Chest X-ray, PA view. Patient: 59 years old, sex M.
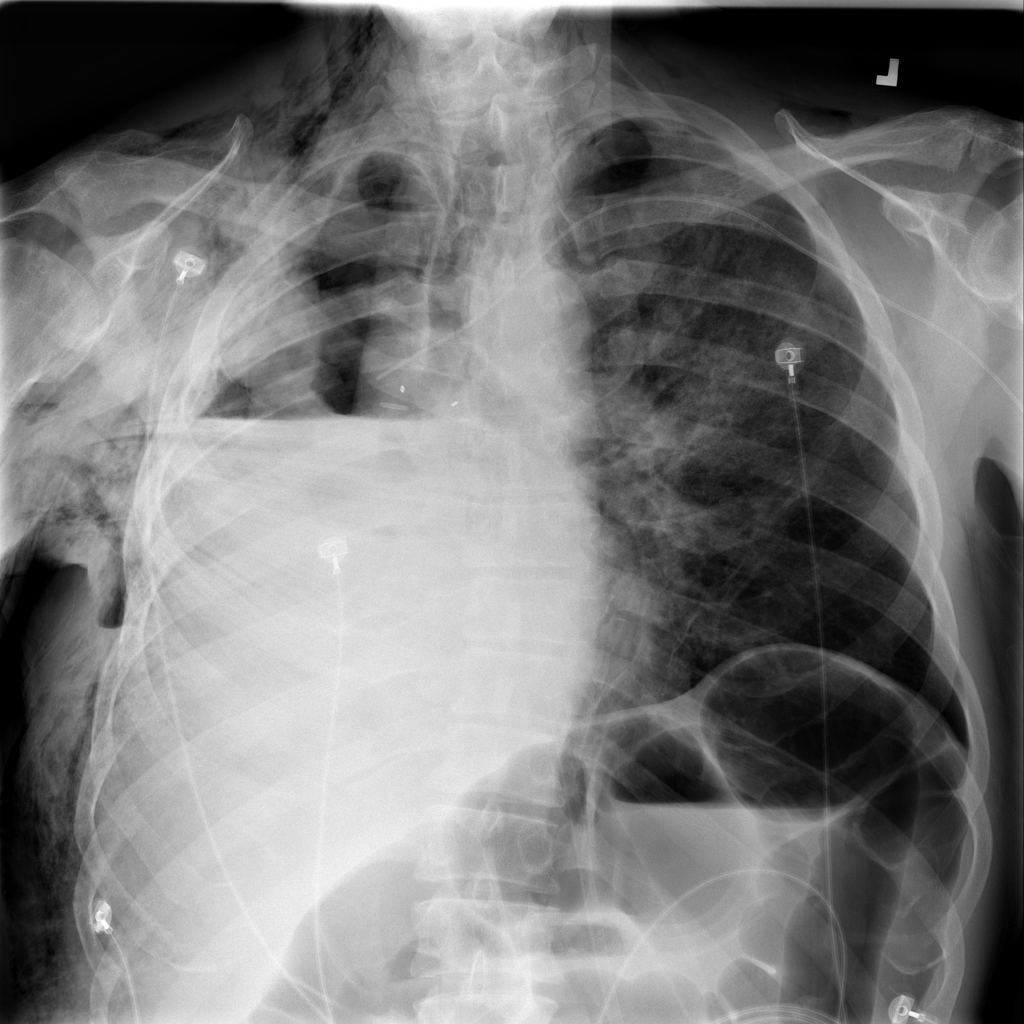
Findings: Emphysema